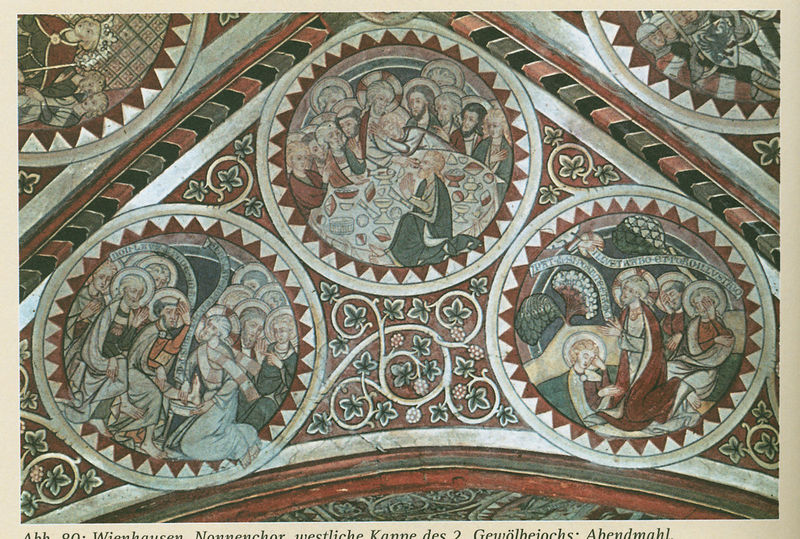
Titel: Nonnenchor
Institution: Wienhausen, Kloster
Schlagwörter: blätter, laub, weiß, grün, blumen, männer, schwarz, rot, ornament, wand, kirche, decke, blatt, pflanzen, kreis, engel, ranken, trauben, füße, floral, streifen, stuck, waschen, gewölbe, kreise, mosaik, beten, heiligenschein, christus, jesus, ostern, mittelalter, chor, heilige, abendmahl, jünger, heilig, bemalung, verzierungen, christentum, deckenmalerei, rondo, medaillons, zyklus, freske, ölberg, ölbaum, verrat, letztes, wandmalerrei, relogion, nonnenchor, rondus